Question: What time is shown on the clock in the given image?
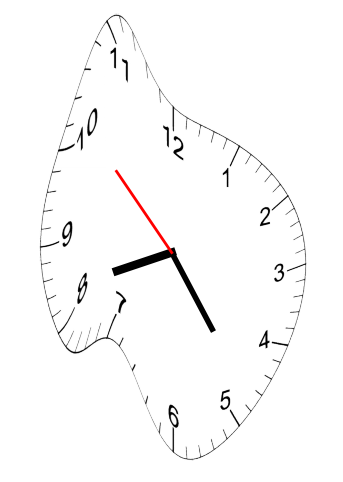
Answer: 08:23:52